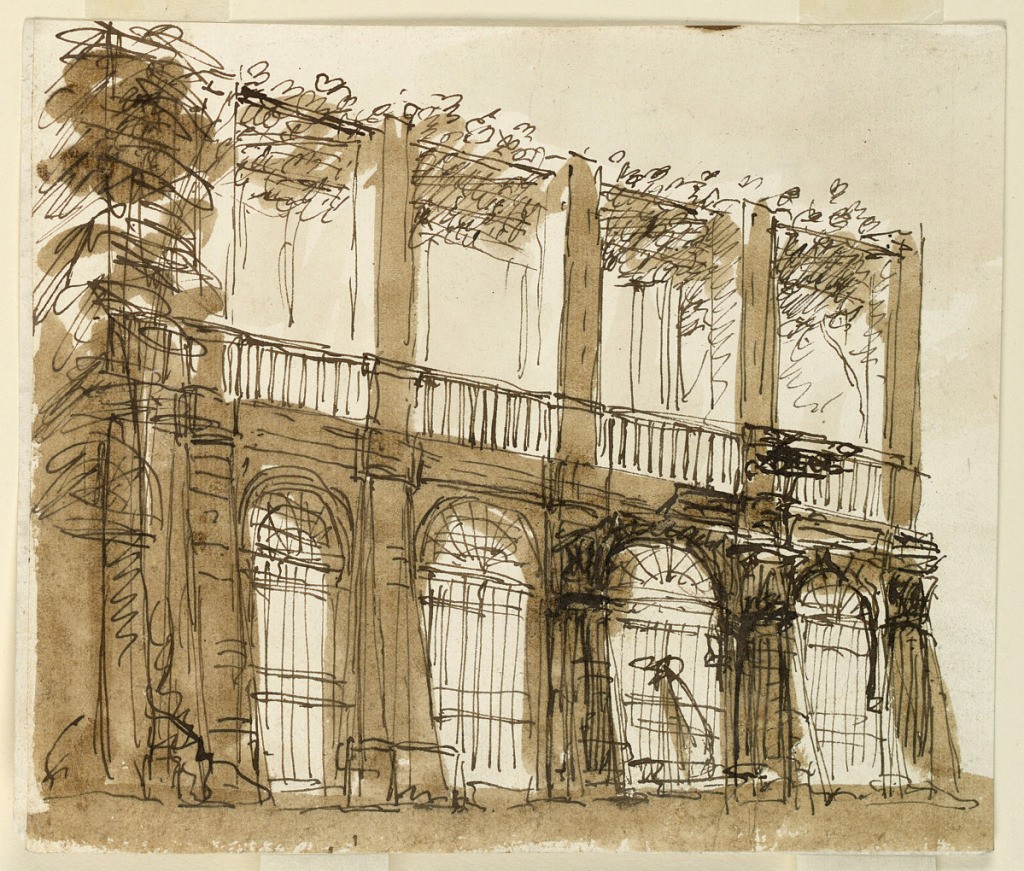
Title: Stage Design of the Elevation of a Pergola
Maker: Giuseppe Barberi, Italian, 1746–1809
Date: early 19th century
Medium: Pen and brown ink, brush and brown wash on lined off-white laid paper
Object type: Drawing
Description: View on long side of portico surmounted by pergola with creeping plants.